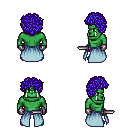
a pixel art fantasy rpg character, male body template, orc, green skin, overskirt, magenta pants, blue curly afro hairstyle, metal gloves, dagger, four views (front, back, left, right), 2x2 character sprite sheet, small pixel art, hard edges, no anti-aliasing